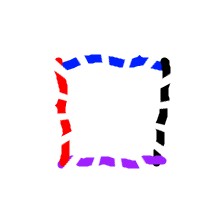
Shape: square